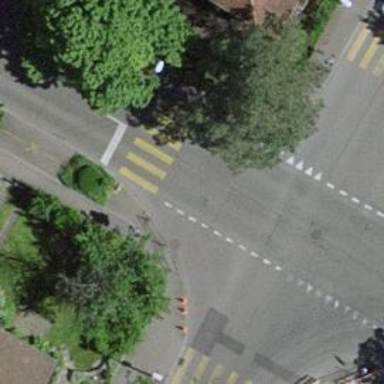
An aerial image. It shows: Marked zebra crossing on the road.